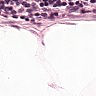
Metastatic tissue present: no